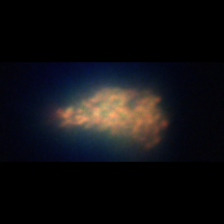
Taxon: Unknown_detritus
Group: Unknown